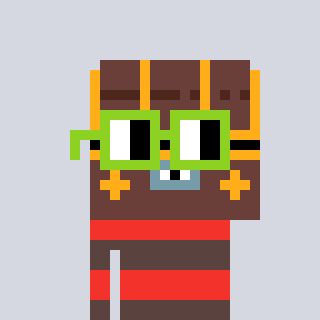
a pixel art character with square light green glasses, a treasure chest-shaped head and a darkbrown-colored body on a cool background